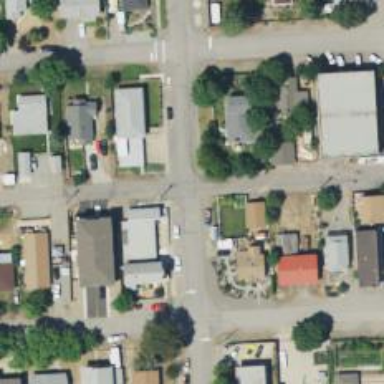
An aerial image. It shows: Alleyway designated as service road.